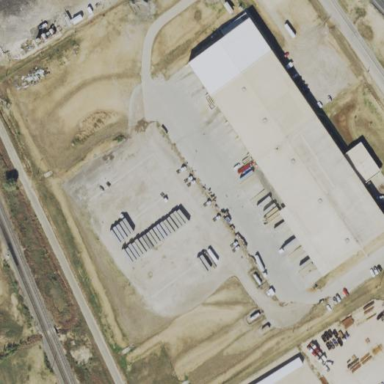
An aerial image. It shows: Industrial area featuring warehouse.